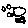
Label: circle